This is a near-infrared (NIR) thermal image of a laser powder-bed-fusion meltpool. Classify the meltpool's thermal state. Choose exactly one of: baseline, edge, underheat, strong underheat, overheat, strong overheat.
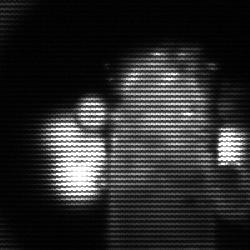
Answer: strong underheat